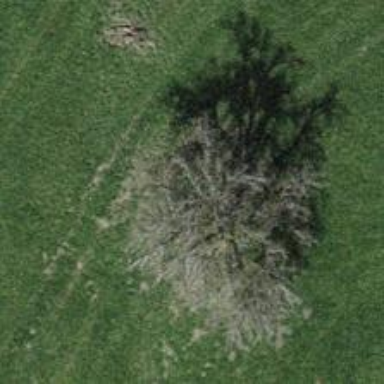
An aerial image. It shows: Single tag "natural: tree."